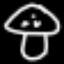
Label: mushroom